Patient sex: M
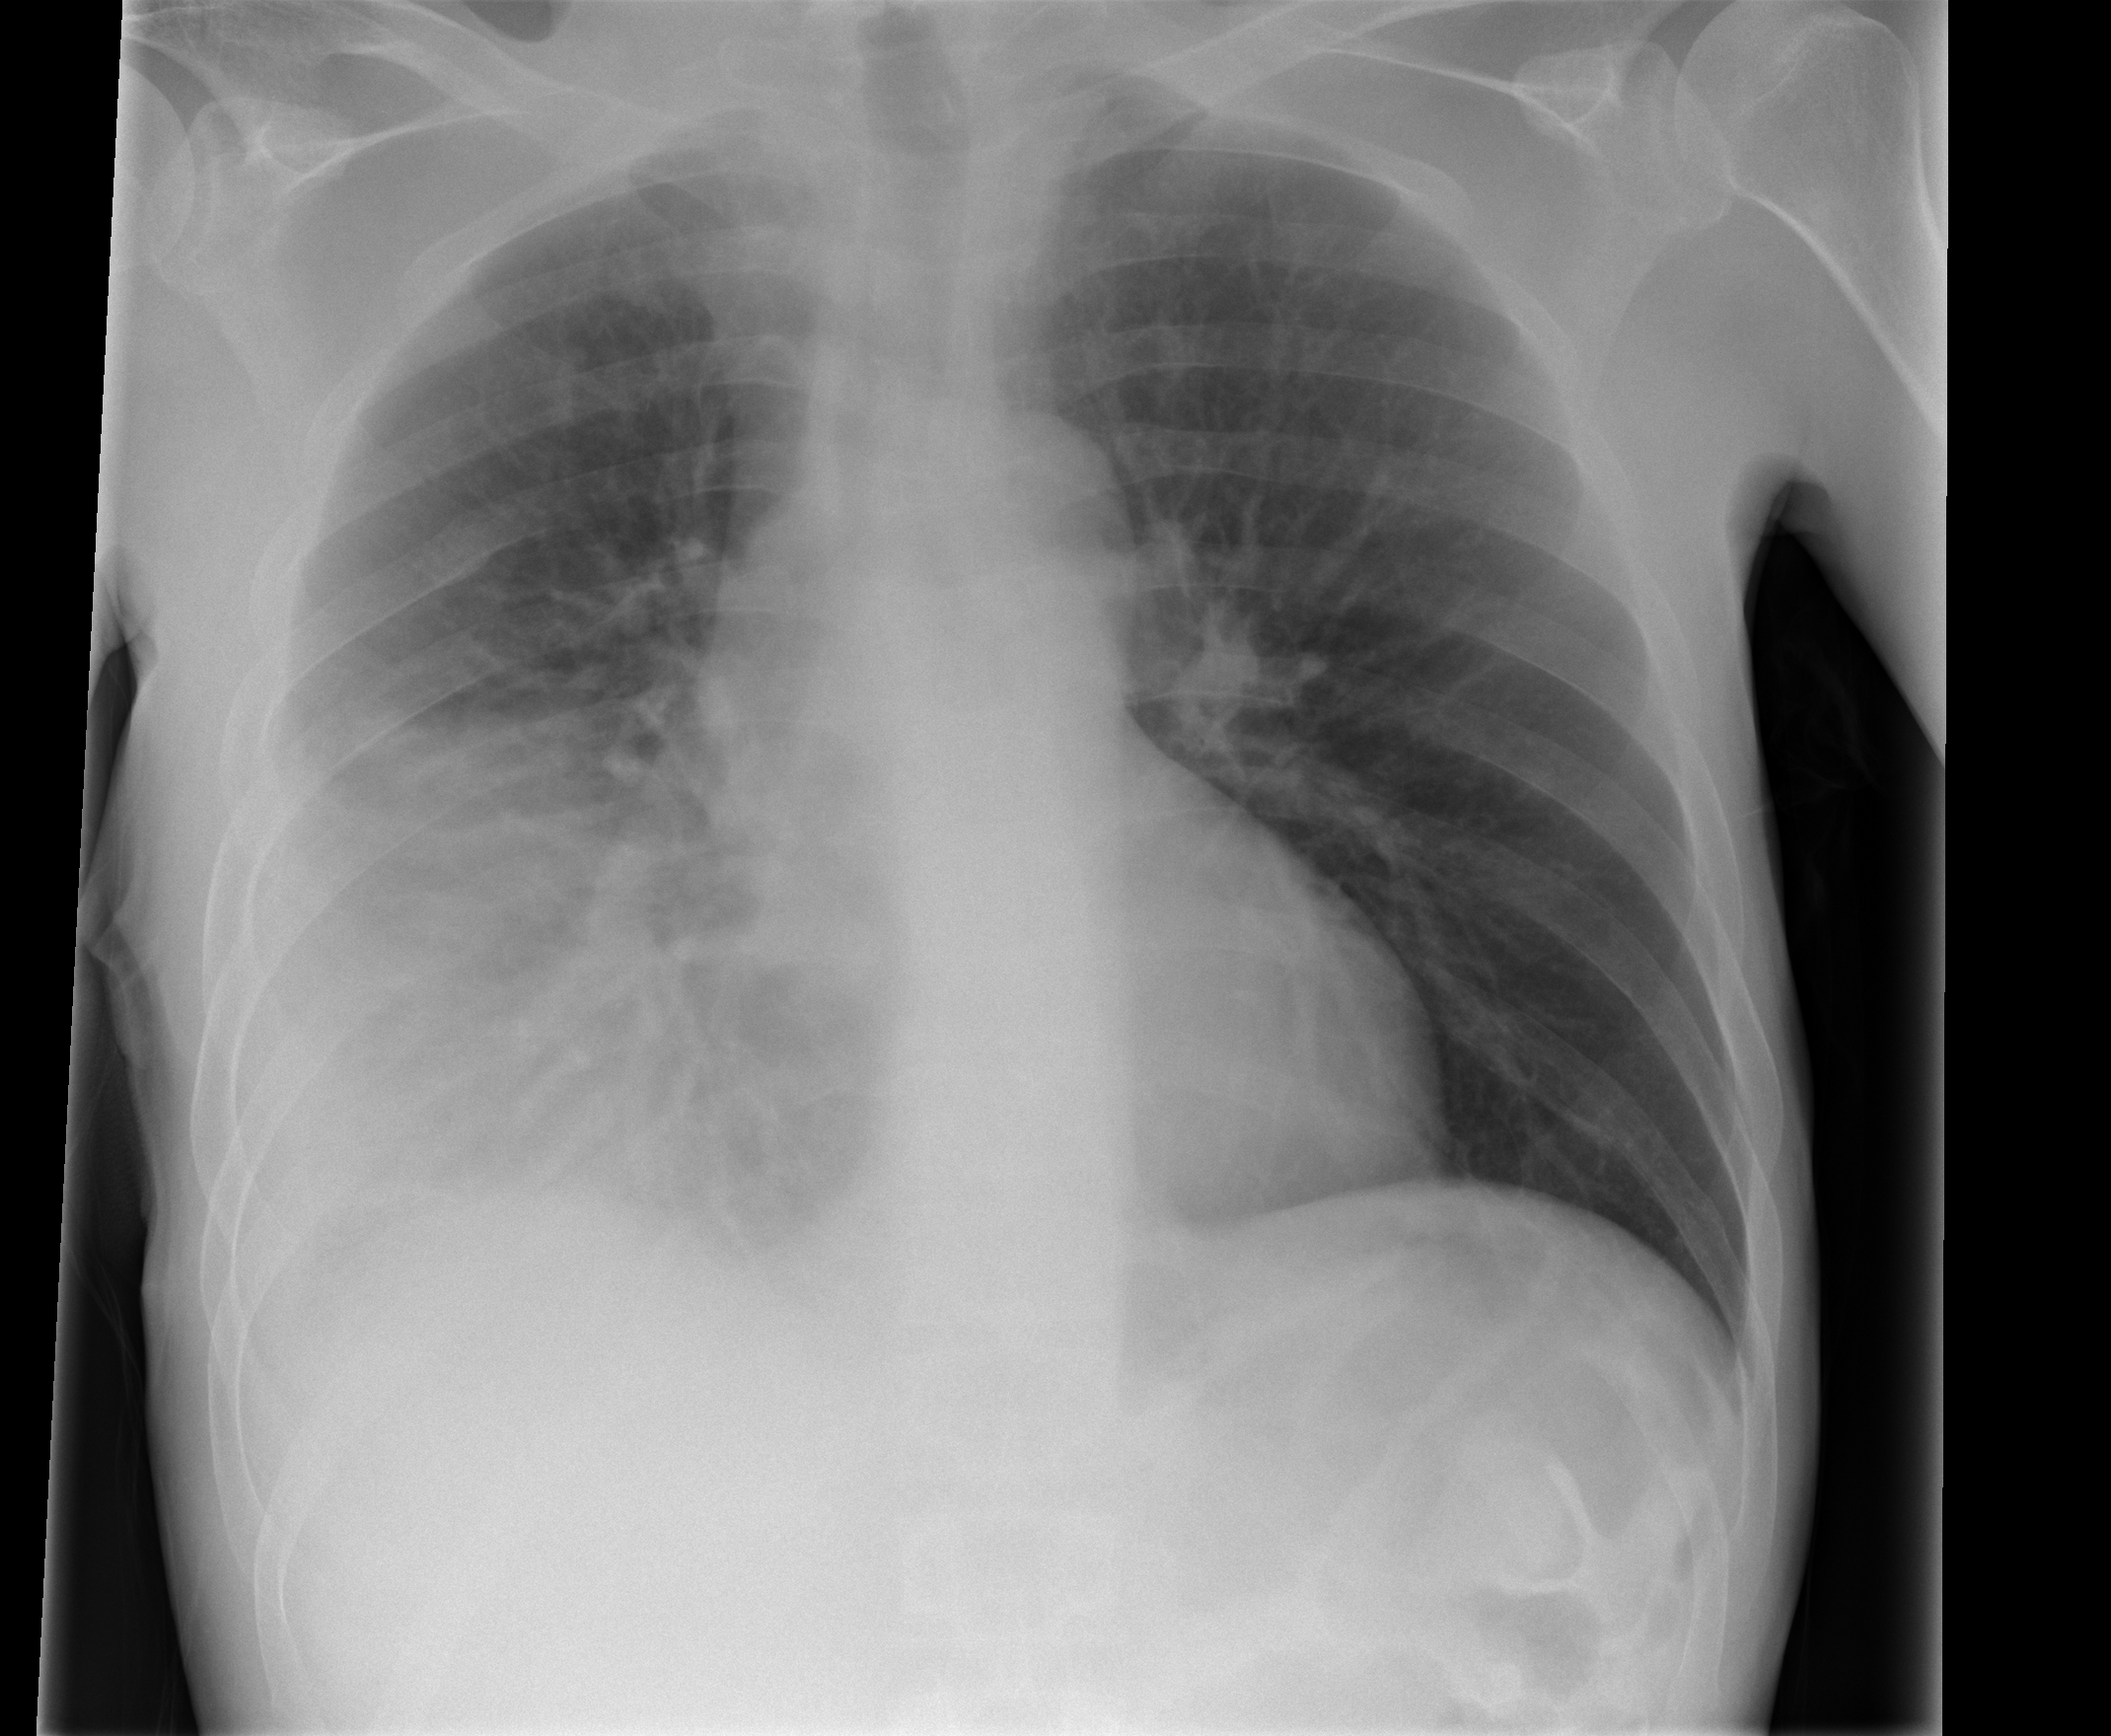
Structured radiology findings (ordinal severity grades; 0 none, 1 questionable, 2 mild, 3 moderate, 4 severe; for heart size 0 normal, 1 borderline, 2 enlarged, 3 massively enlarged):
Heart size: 0
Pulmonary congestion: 0
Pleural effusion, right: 3
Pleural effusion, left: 0
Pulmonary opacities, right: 3
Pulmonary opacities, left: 0
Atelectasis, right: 3
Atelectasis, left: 0